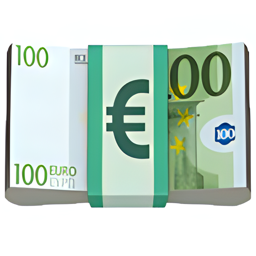
Name: banknote with euro sign
Emoji: 💶
Group: Objects
Sub-group: money